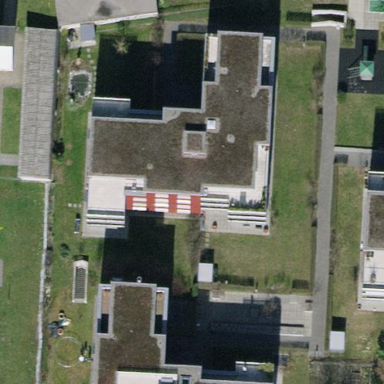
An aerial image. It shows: Flat-roofed apartment building.